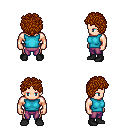
a pixel art fantasy rpg character, male body template, human, light skin, teal sleeveless shirt, magenta pants, brunette curly afro hairstyle, black shoes, four views (front, back, left, right), 2x2 character sprite sheet, small pixel art, hard edges, no anti-aliasing